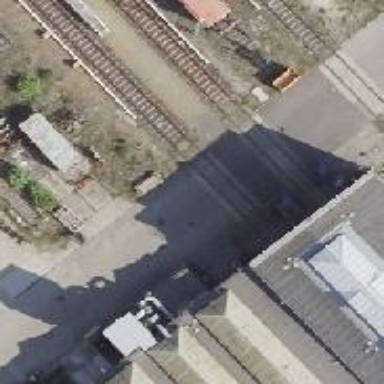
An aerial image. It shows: Yard serving the electrified light rail railway.